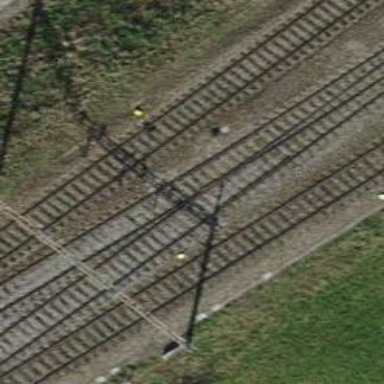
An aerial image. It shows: Rail yard with electrified contact lines for the trains.